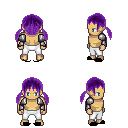
a pixel art fantasy rpg character, male body template, human, tanned skin, steel arm armor, white pants, purple twin-tailed hairstyle, black slippers, four views (front, back, left, right), 2x2 character sprite sheet, small pixel art, hard edges, no anti-aliasing